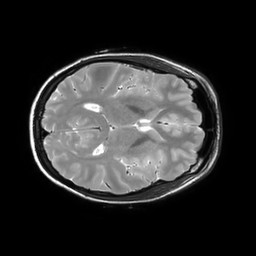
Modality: T2w
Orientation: axial
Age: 23
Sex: female
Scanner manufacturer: philips
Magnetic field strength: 3 T
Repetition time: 3 s
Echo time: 0.08 s